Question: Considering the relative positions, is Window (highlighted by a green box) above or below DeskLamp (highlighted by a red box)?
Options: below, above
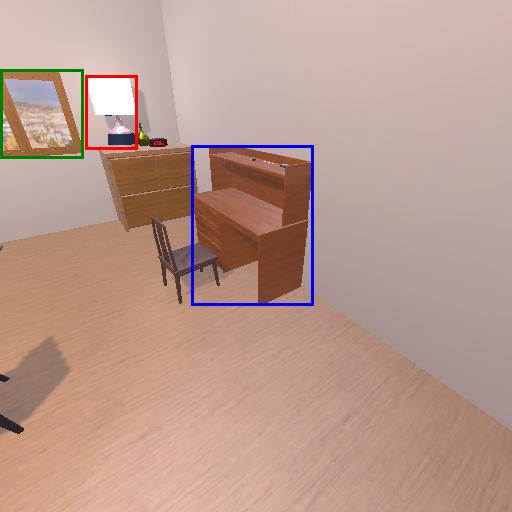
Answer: below